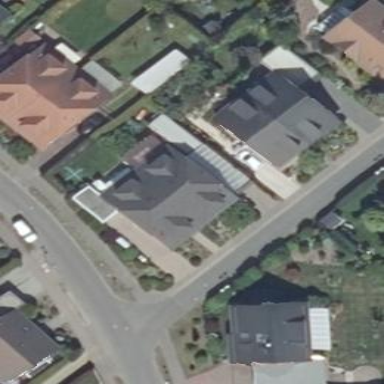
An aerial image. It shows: Semi-detached house.